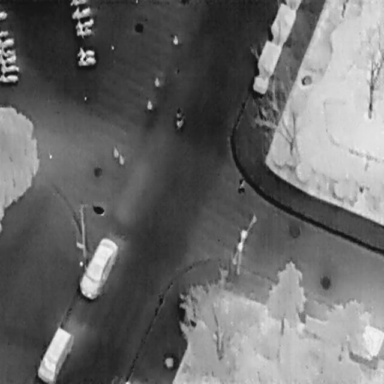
There are 13 Bicycles in the infrared image.